Question: in Fullcalendar i want to get event name on dayClick: function.
> selectable: true,selectHelper: true,dayClick: function(calEvent,date,allDay,jsEvent,view) {> alert('Event: ' + calEvent.title);}
its working on eventClick
> > eventClick: function(calEvent, jsEvent, view) {
alert('Event: ' + calEvent.title); }
but i want it on dayclick

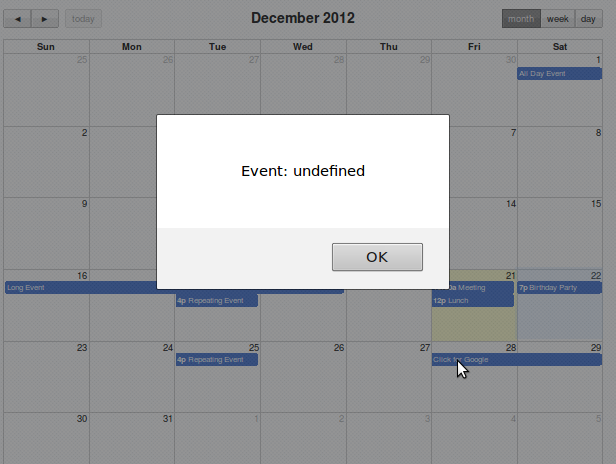
Answer: in <URL> event handler gets four parameters:
'''
date, allDay, jsEvent, view
'''
You are expecting an extra parameter at the beginning:
'''
calEvent, date, allDay, jsEvent, view
'''
Then with
'''
alert('Event: ' + calEvent.title);
'''
you are accessing the date title (which there turns out to be none).
The parameter you want seems to not be supplied by the fullCalendar plugin (perhaps because there was no event clicked whose title you might be interested in?)
There seems to be no relevant method in the Date object, but you could fetch all events and filter them: <URL>